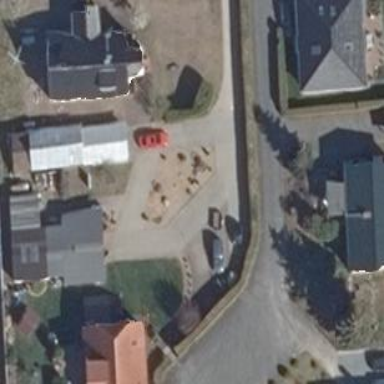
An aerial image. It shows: Driveway leading to service road.